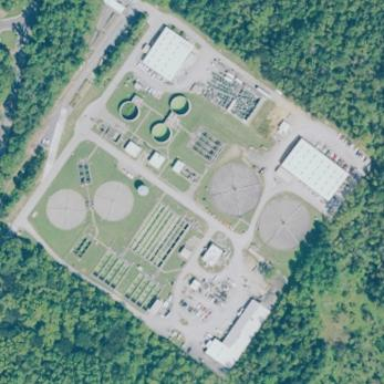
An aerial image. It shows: View of wastewater plant.